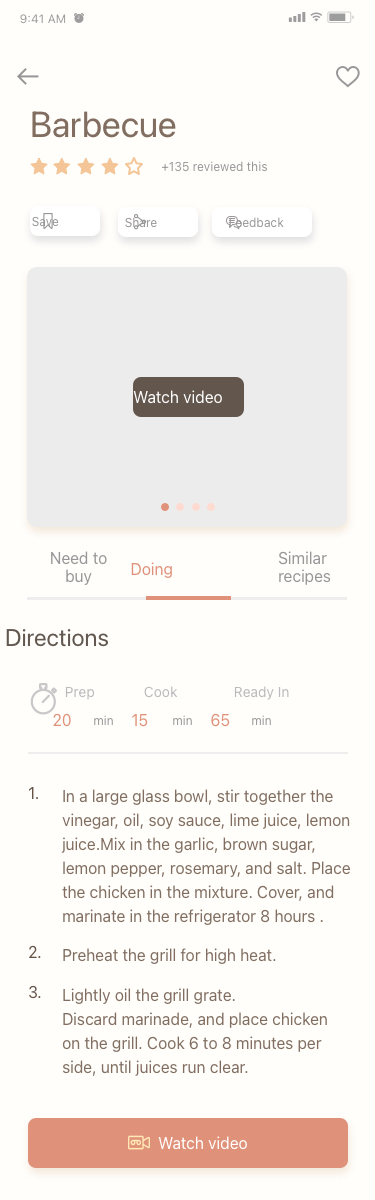
Text in this UI design:
1.
In a large glass bowl, stir together the vinegar, oil, soy sauce, lime juice, lemon juice.Mix in the garlic, brown sugar, lemon pepper, rosemary, and salt. Place the chicken in the mixture. Cover, and marinate in the refrigerator 8 hours .
3.
Lightly oil the grill grate.
Discard marinade, and place chicken on the grill. Cook 6 to 8 minutes per side, until juices run clear.
2.
Preheat the grill for high heat.
Barbecue
Need to buy
Similar recipes
Watch video